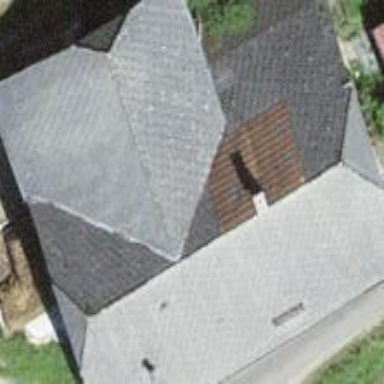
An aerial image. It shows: Farm building.